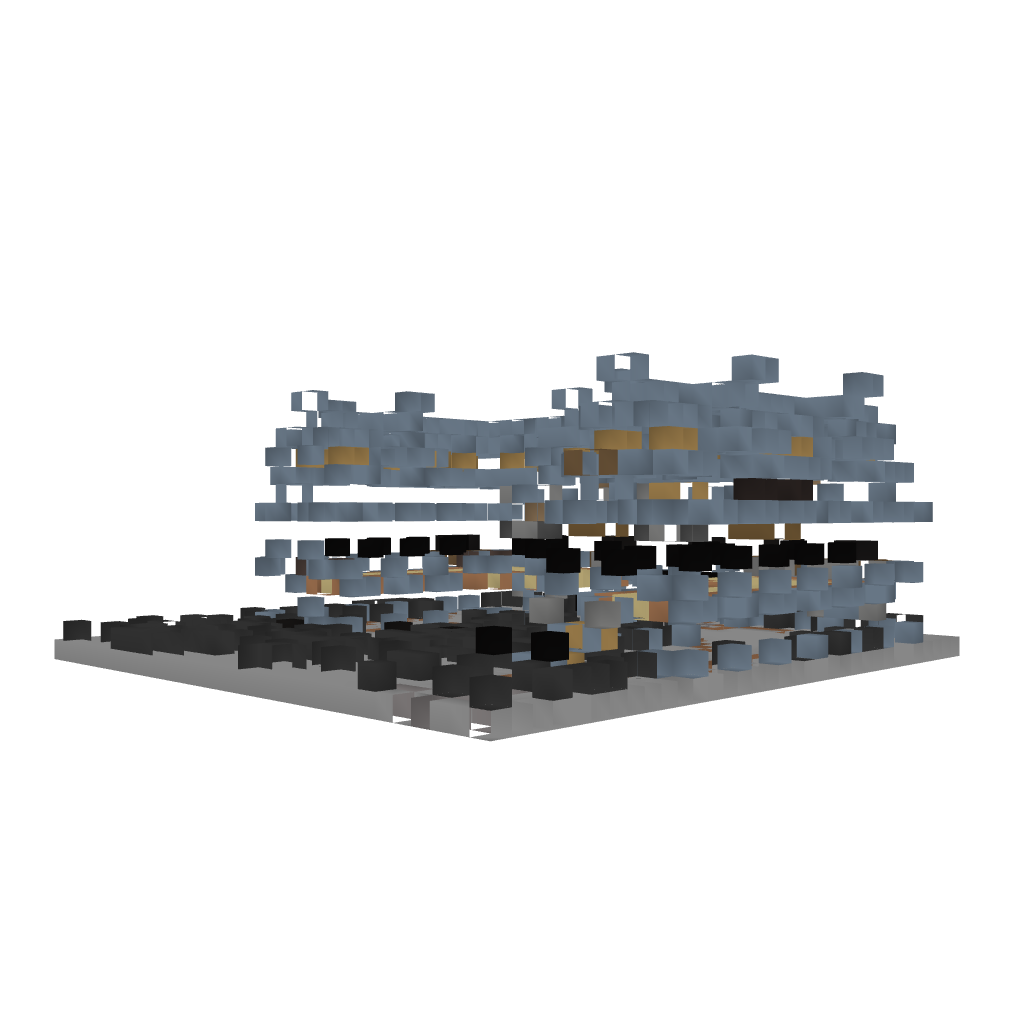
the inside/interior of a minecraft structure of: Medieval House #3